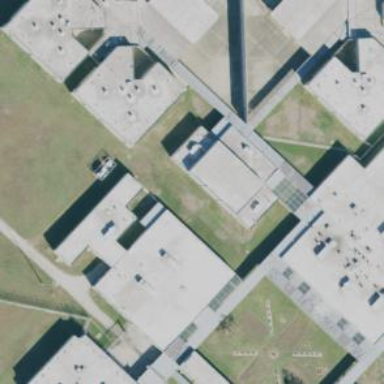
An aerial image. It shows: Flat-roofed prison building.